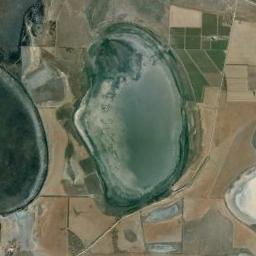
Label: lake